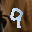
Label: 9